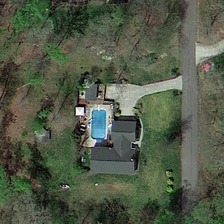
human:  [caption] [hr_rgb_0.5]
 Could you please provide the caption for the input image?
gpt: a house with a swimming pool is built in a woods by a road .

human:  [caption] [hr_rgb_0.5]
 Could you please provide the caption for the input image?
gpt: a house with a swimming pool is built in a woods by a road .

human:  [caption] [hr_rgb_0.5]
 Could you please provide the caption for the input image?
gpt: a path connect the house to the street cemnet road .

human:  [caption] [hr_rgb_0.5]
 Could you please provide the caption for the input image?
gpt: a house with a swimming pool is built in a woods by a road .

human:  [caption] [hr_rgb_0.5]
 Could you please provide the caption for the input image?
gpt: a building with a swimming pool is surrounded by many sparsely distributed green trees .